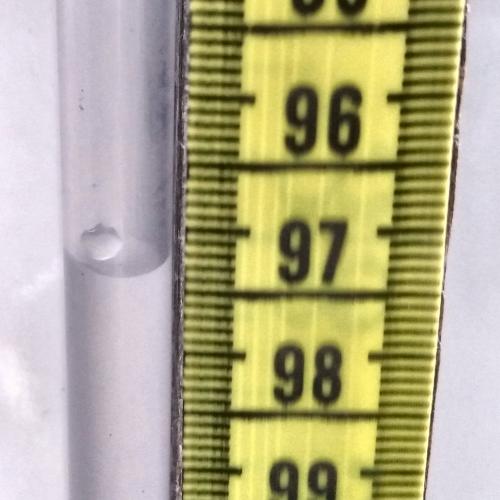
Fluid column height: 97.3 cm